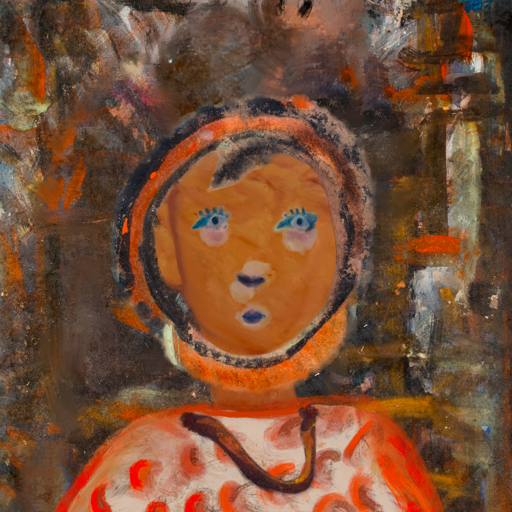
Background: GypsyQueen, Head And Neck Front: Pious_Lady, Face Front: Hill_Girl, Bust: Rupkatha, Hair Front: Childish, Head Accessory: Blank, Second Necklace: Comrade, Necklace: Blank, Baby: Blank